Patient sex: F
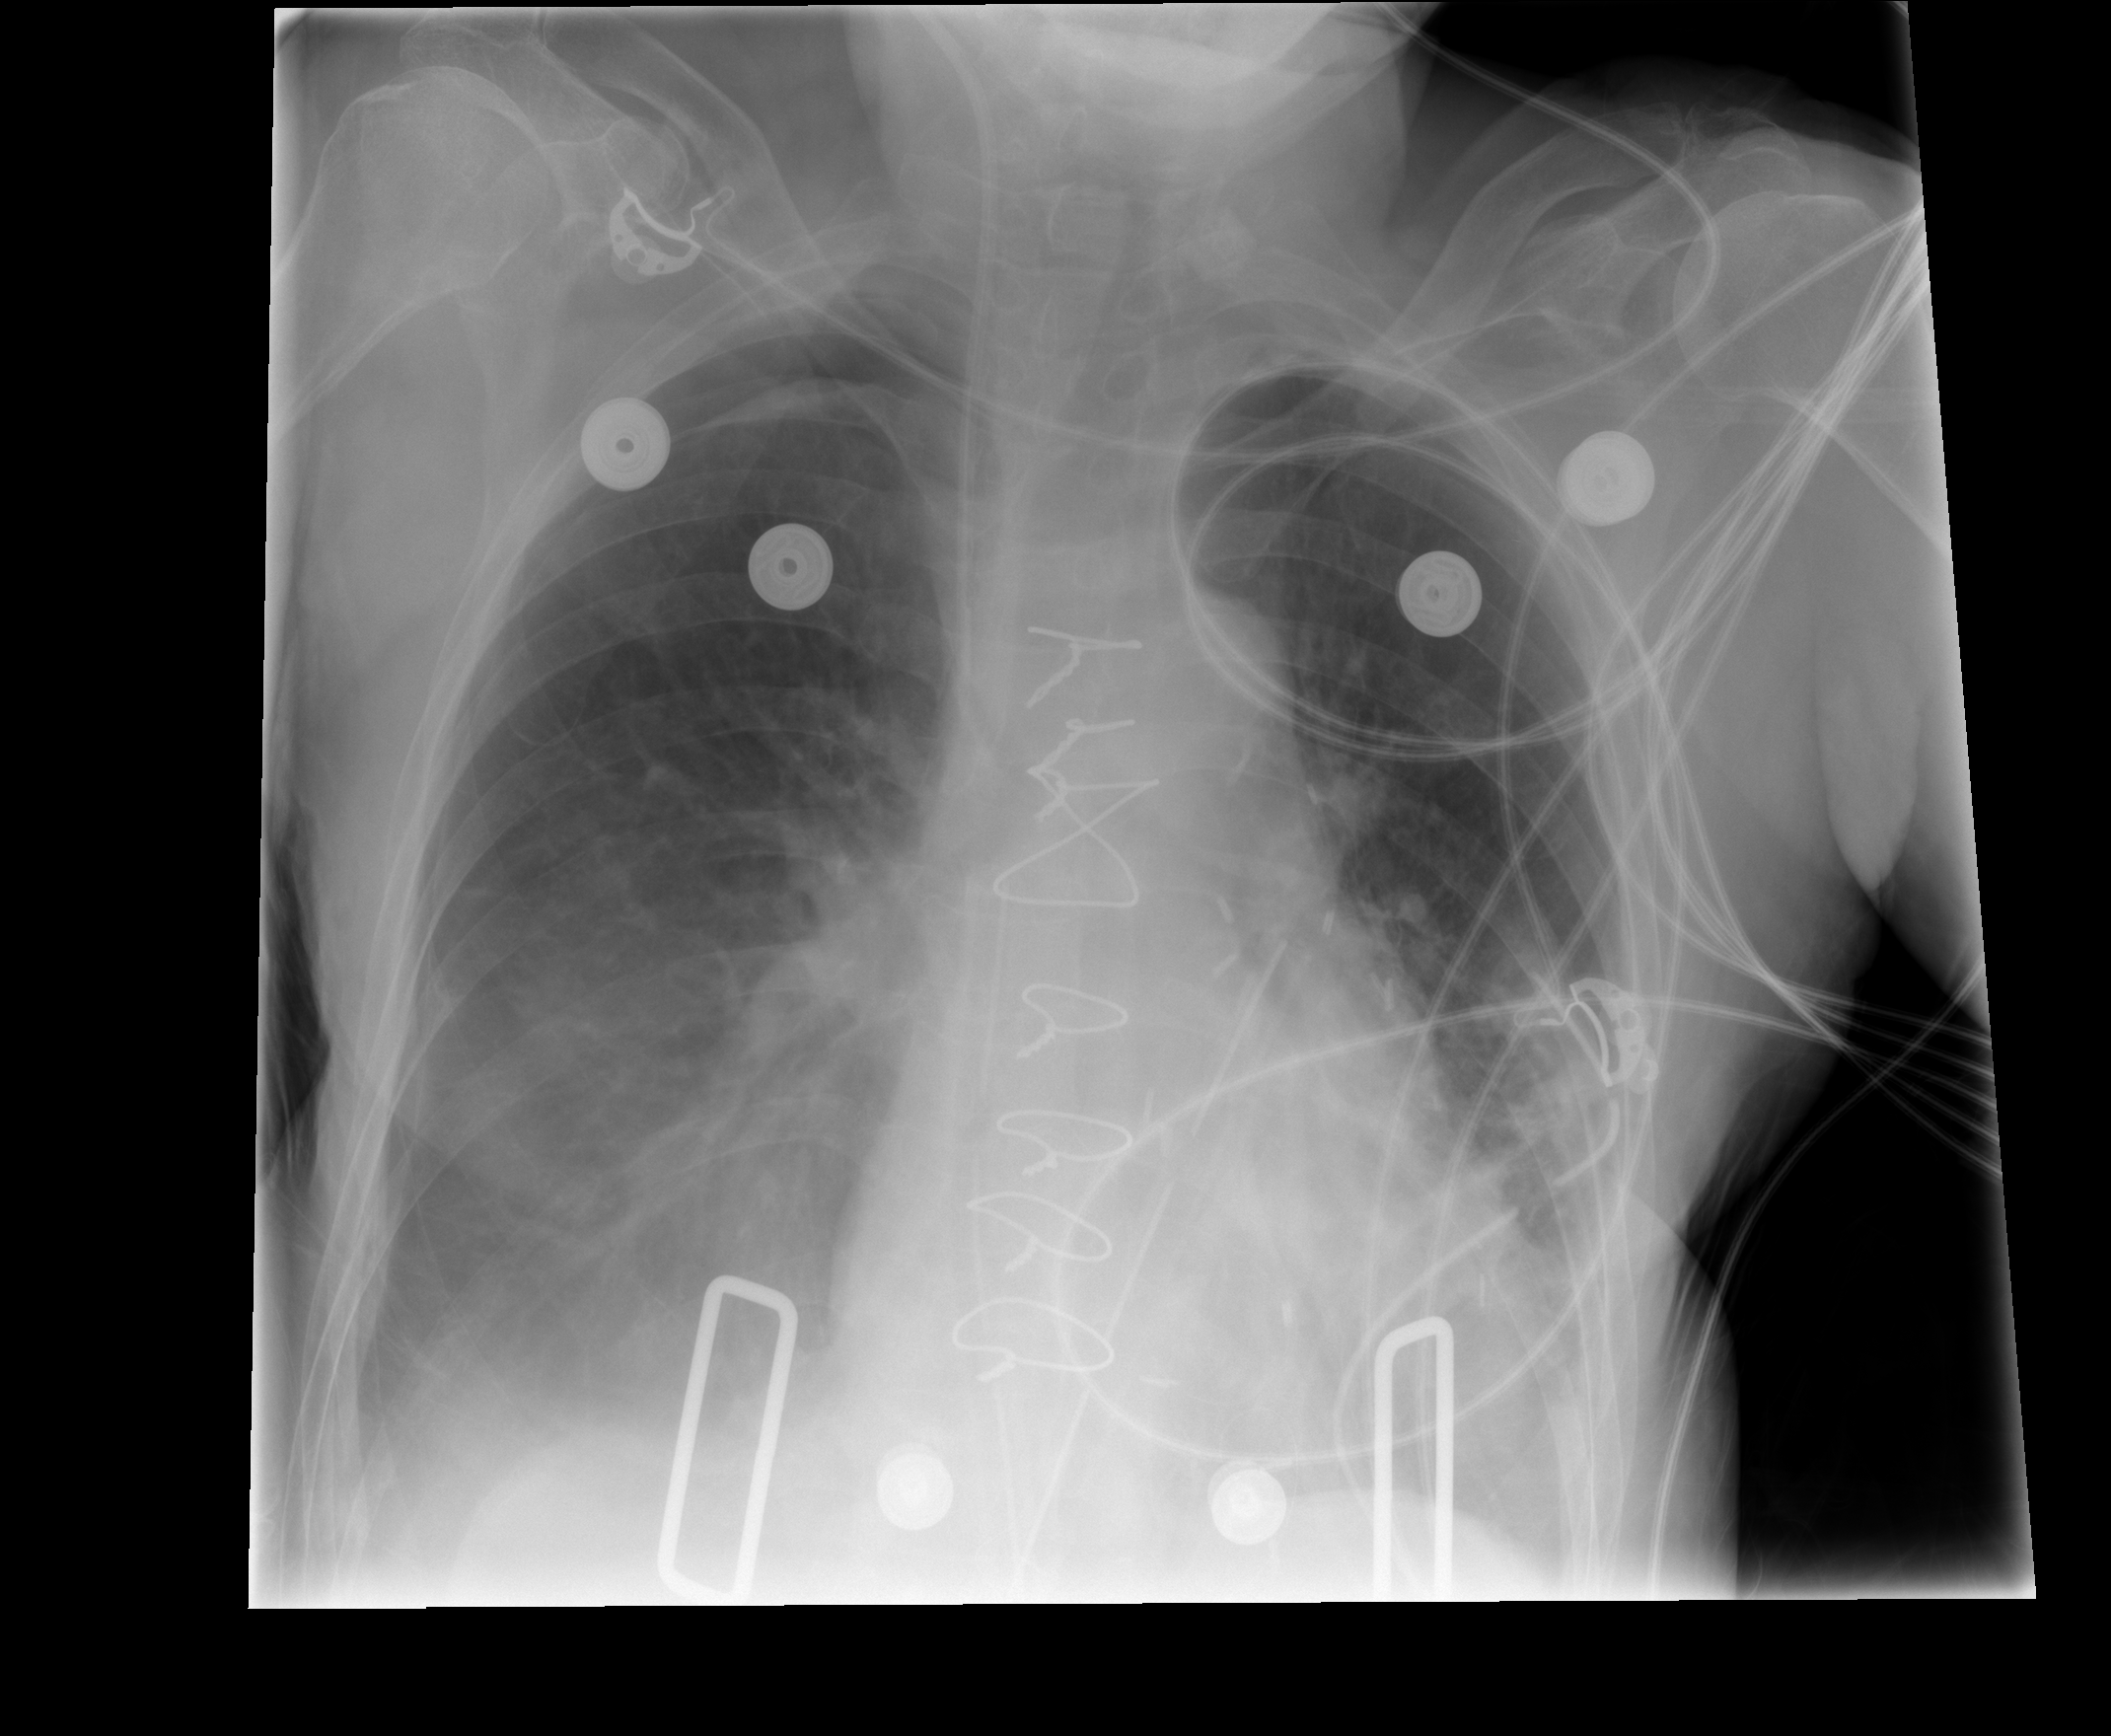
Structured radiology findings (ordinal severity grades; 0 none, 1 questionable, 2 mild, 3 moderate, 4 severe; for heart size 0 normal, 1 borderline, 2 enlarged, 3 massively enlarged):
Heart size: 1
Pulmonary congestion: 2
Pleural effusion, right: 2
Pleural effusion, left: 2
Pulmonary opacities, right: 2
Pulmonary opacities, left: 2
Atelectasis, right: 2
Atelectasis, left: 2